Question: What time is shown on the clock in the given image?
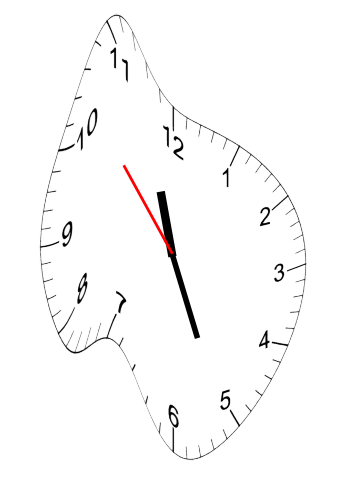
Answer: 11:25:53